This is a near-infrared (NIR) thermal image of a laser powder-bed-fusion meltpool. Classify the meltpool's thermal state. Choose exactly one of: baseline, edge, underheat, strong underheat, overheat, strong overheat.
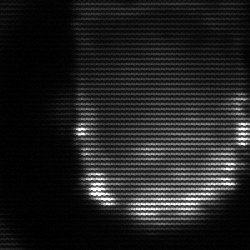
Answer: baseline